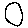
Label: moon